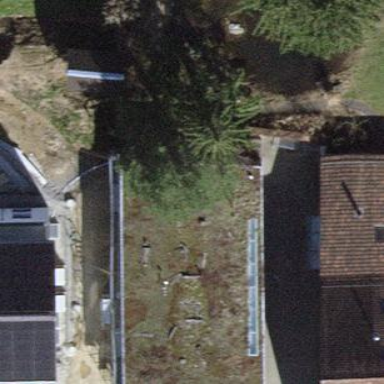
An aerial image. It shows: Flat-roofed building.